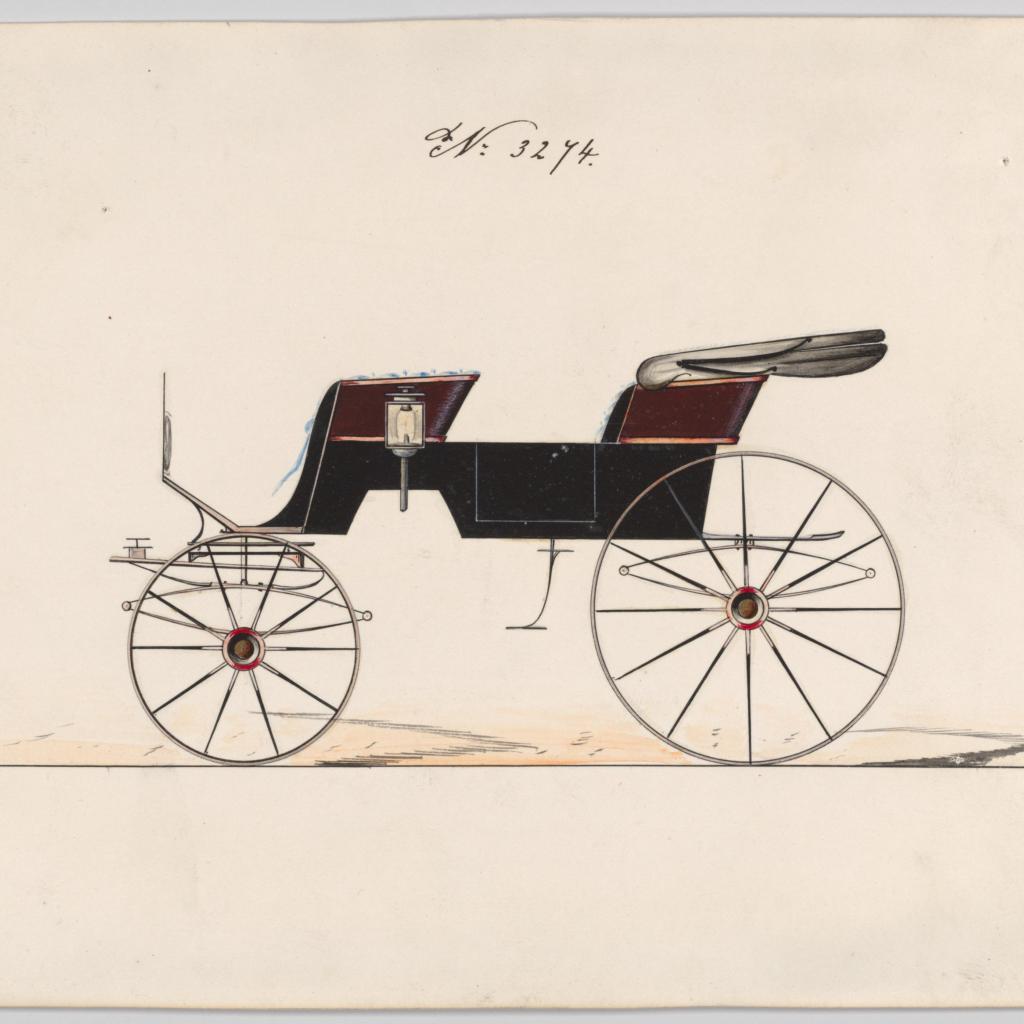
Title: Design for 2 seat Phaeton, no. 3274
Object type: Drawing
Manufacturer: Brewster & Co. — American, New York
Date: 1876
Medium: Pen and black ink, watercolor and gouache with gum arabic
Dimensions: sheet: 6 1/4 x 9 1/16 in. (15.9 x 23 cm)
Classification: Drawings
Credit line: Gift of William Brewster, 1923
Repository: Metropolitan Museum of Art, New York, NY